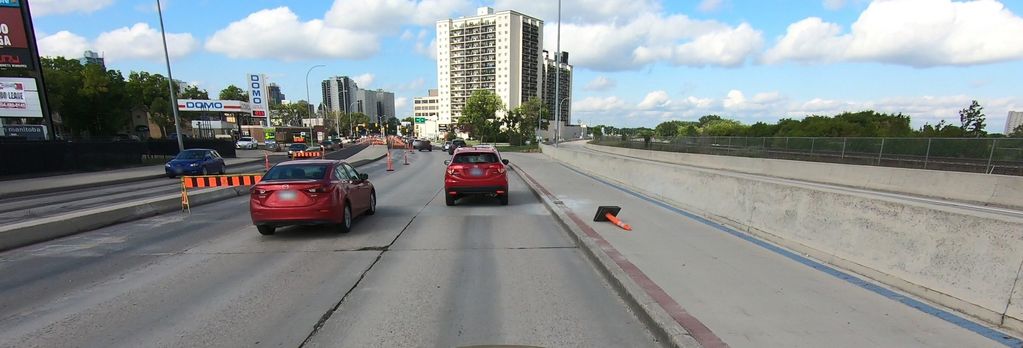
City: winnipeg